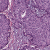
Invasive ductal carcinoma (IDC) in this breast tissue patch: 0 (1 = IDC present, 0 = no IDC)